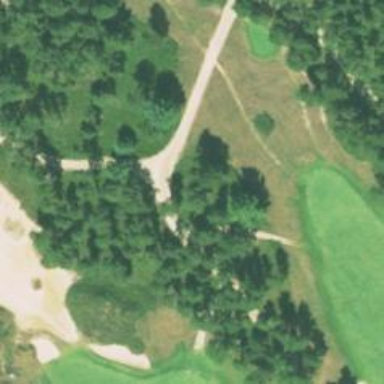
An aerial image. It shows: Golf cartpath that is also road path.